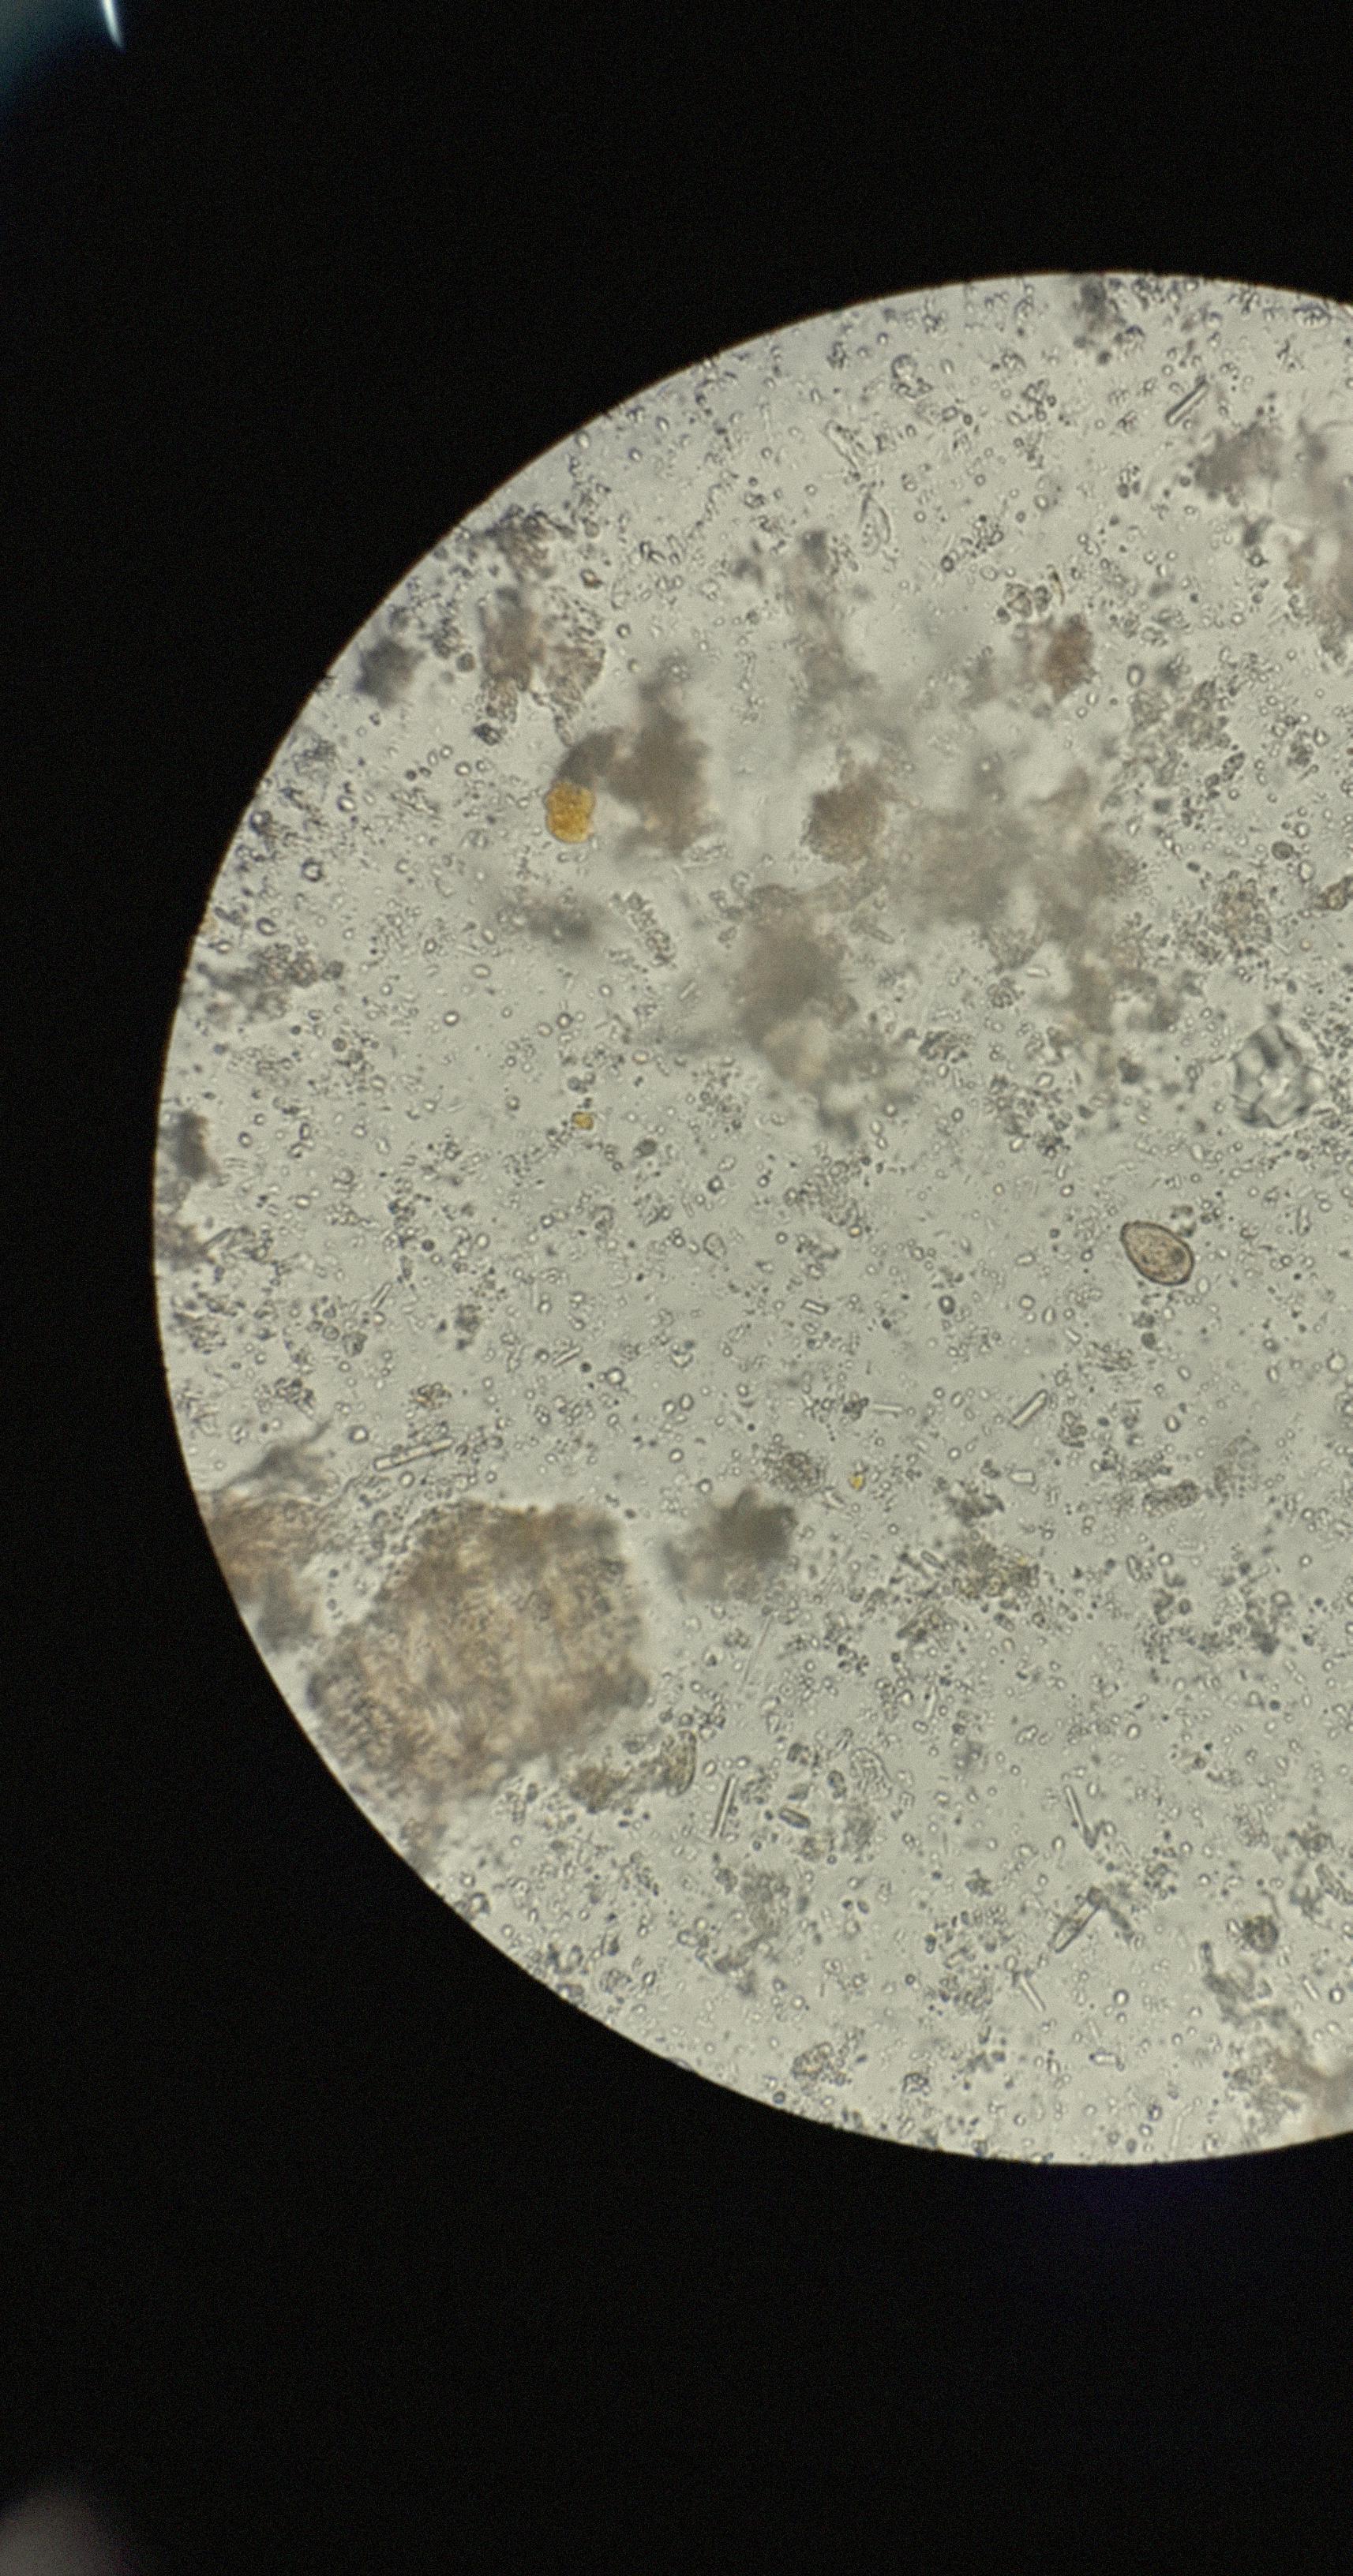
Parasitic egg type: Opisthorchis viverrine